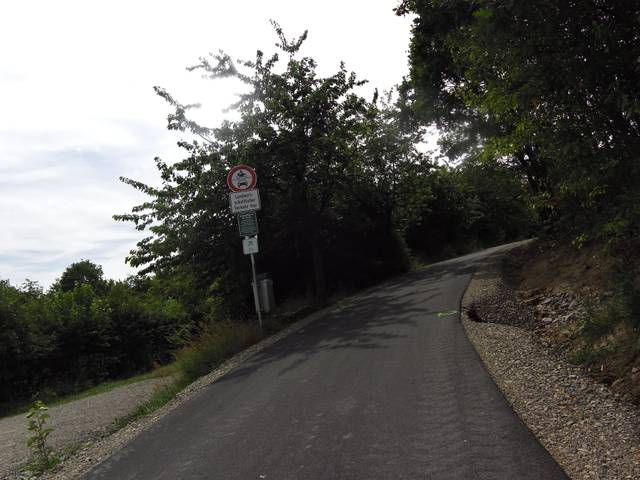
Region: Germany
Coordinates: 49.795, 9.984